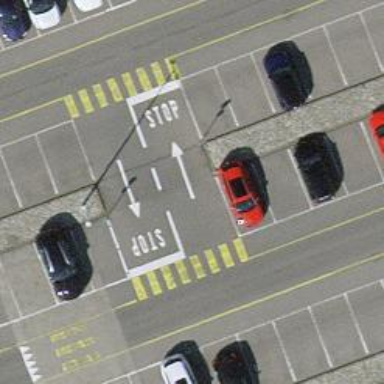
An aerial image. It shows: Road with stop sign.